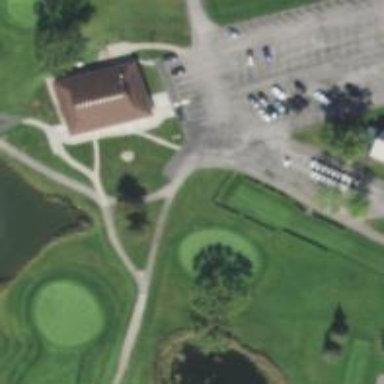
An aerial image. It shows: Path for both roads and golfers.